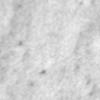
Label: no_change